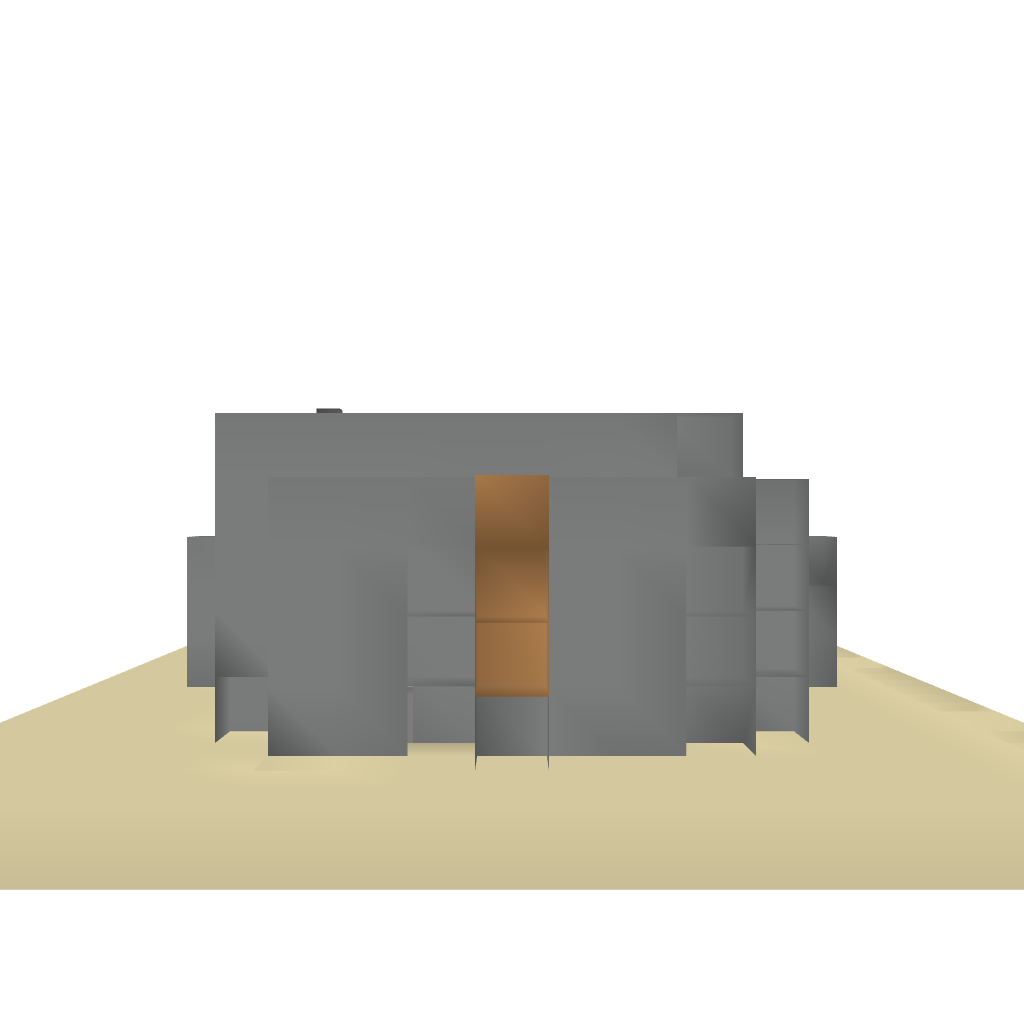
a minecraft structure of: Tutorial Room [Small]